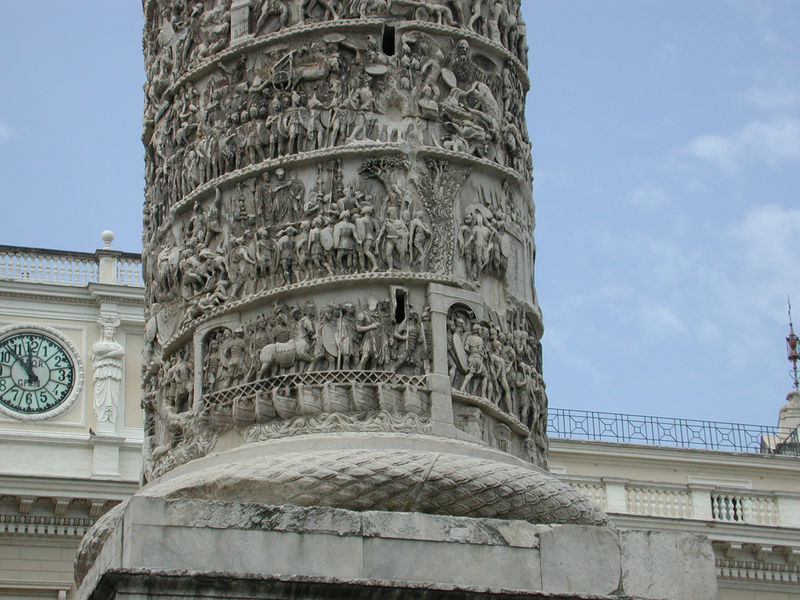
Titel: Ehrensäule des Marc Aurel
Künstler: Domenico Fontana
Standort: Rom, Piazza Colonna (EU - I - Latium)
Schlagwörter: baum, himmel, bäume, menschen, marmor, säule, gebäude, geschichte, stein, figur, boote, pferd, pferde, schuppen, turm, relief, sommer, italien, krieg, detail, uhr, geländer, podest, fuss, deko, loch, sieg, rom, sims, krieger, zeiger, zifferblatt, ziffernblatt, mamor, kultur, steinhauerei, narration, reliefsäule, steinhau, steinmetzerei, geschichtre